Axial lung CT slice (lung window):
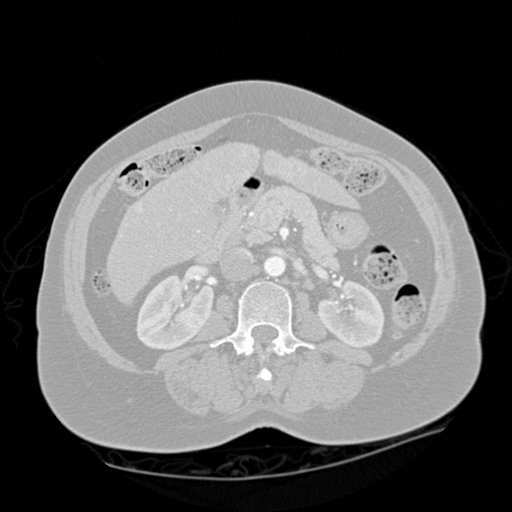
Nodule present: no